Question: <URL> where making the font weight of some text Bold made it smaller than the Normal font weighted text. I've worked out that this is because I've got the TextFormattingMode set to "Display"; the problem doesn't occur if the TextFormattingMode is set to "Ideal".
For example, the following code:
'''
<Label FontFamily="Calibri" FontSize="12" FontWeight="Bold" Content="This is some test text" TextOptions.TextFormattingMode="Ideal"/>
<Label FontFamily="Calibri" FontSize="12" Content="This is some test text" TextOptions.TextFormattingMode="Ideal"/>
<Label></Label>
<Label FontFamily="Calibri" FontSize="12" FontWeight="Bold" Content="This is some test text" TextOptions.TextFormattingMode="Display"/>
<Label FontFamily="Calibri" FontSize="12" Content="This is some test text" TextOptions.TextFormattingMode="Display"/>
'''
Produces the following:

If I up the font size to about 14 for the last two labels the bold text becomes larger than the normal weighted text.
My question is: is there a setting I can use to have 12 point bold text with the TextFormattingMode set to "Display" that is the same size / slightly larger than than the normal weighted text?
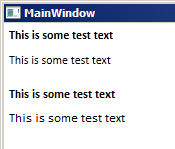
Answer: The problem is not that the bold text is too short, it is that the normal text is too long.
There's history behind this, WPF originally shipped at .NET 3.0 supporting only the "Ideal" mode for scaling text. This mode supports true resolution independent text scaling, a line of text will have a predictable length in inches on various display devices with different dots-per-inch resolution. This was not received well, it caused massive complaints from WPF programmers that didn't like the blurry text that this produces. This is visible in your screen-shot. Note how the left stem of the bold letter m is too fat in Ideal mode but not in Display mode.
At .NET 4.0, the WPF team supported a new way to render text, called "Display". Which renders text the way GDI does it, applying font hinting rules to tweak the letter shape so it coincides better with the pixel grid of the monitor. This tends to stretch the letters, especially when their stem only has a single pixel. The smaller the point size, the more pronounced this becomes. The text is highly readable because of it, but true resolution independent rendering is lost.
Winforms also went through a similar evolution, from Graphics.DrawString() to TextRenderer.DrawText().
This <URL> from the WPF team has the details.
The answer to your question is thus No.